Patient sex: M
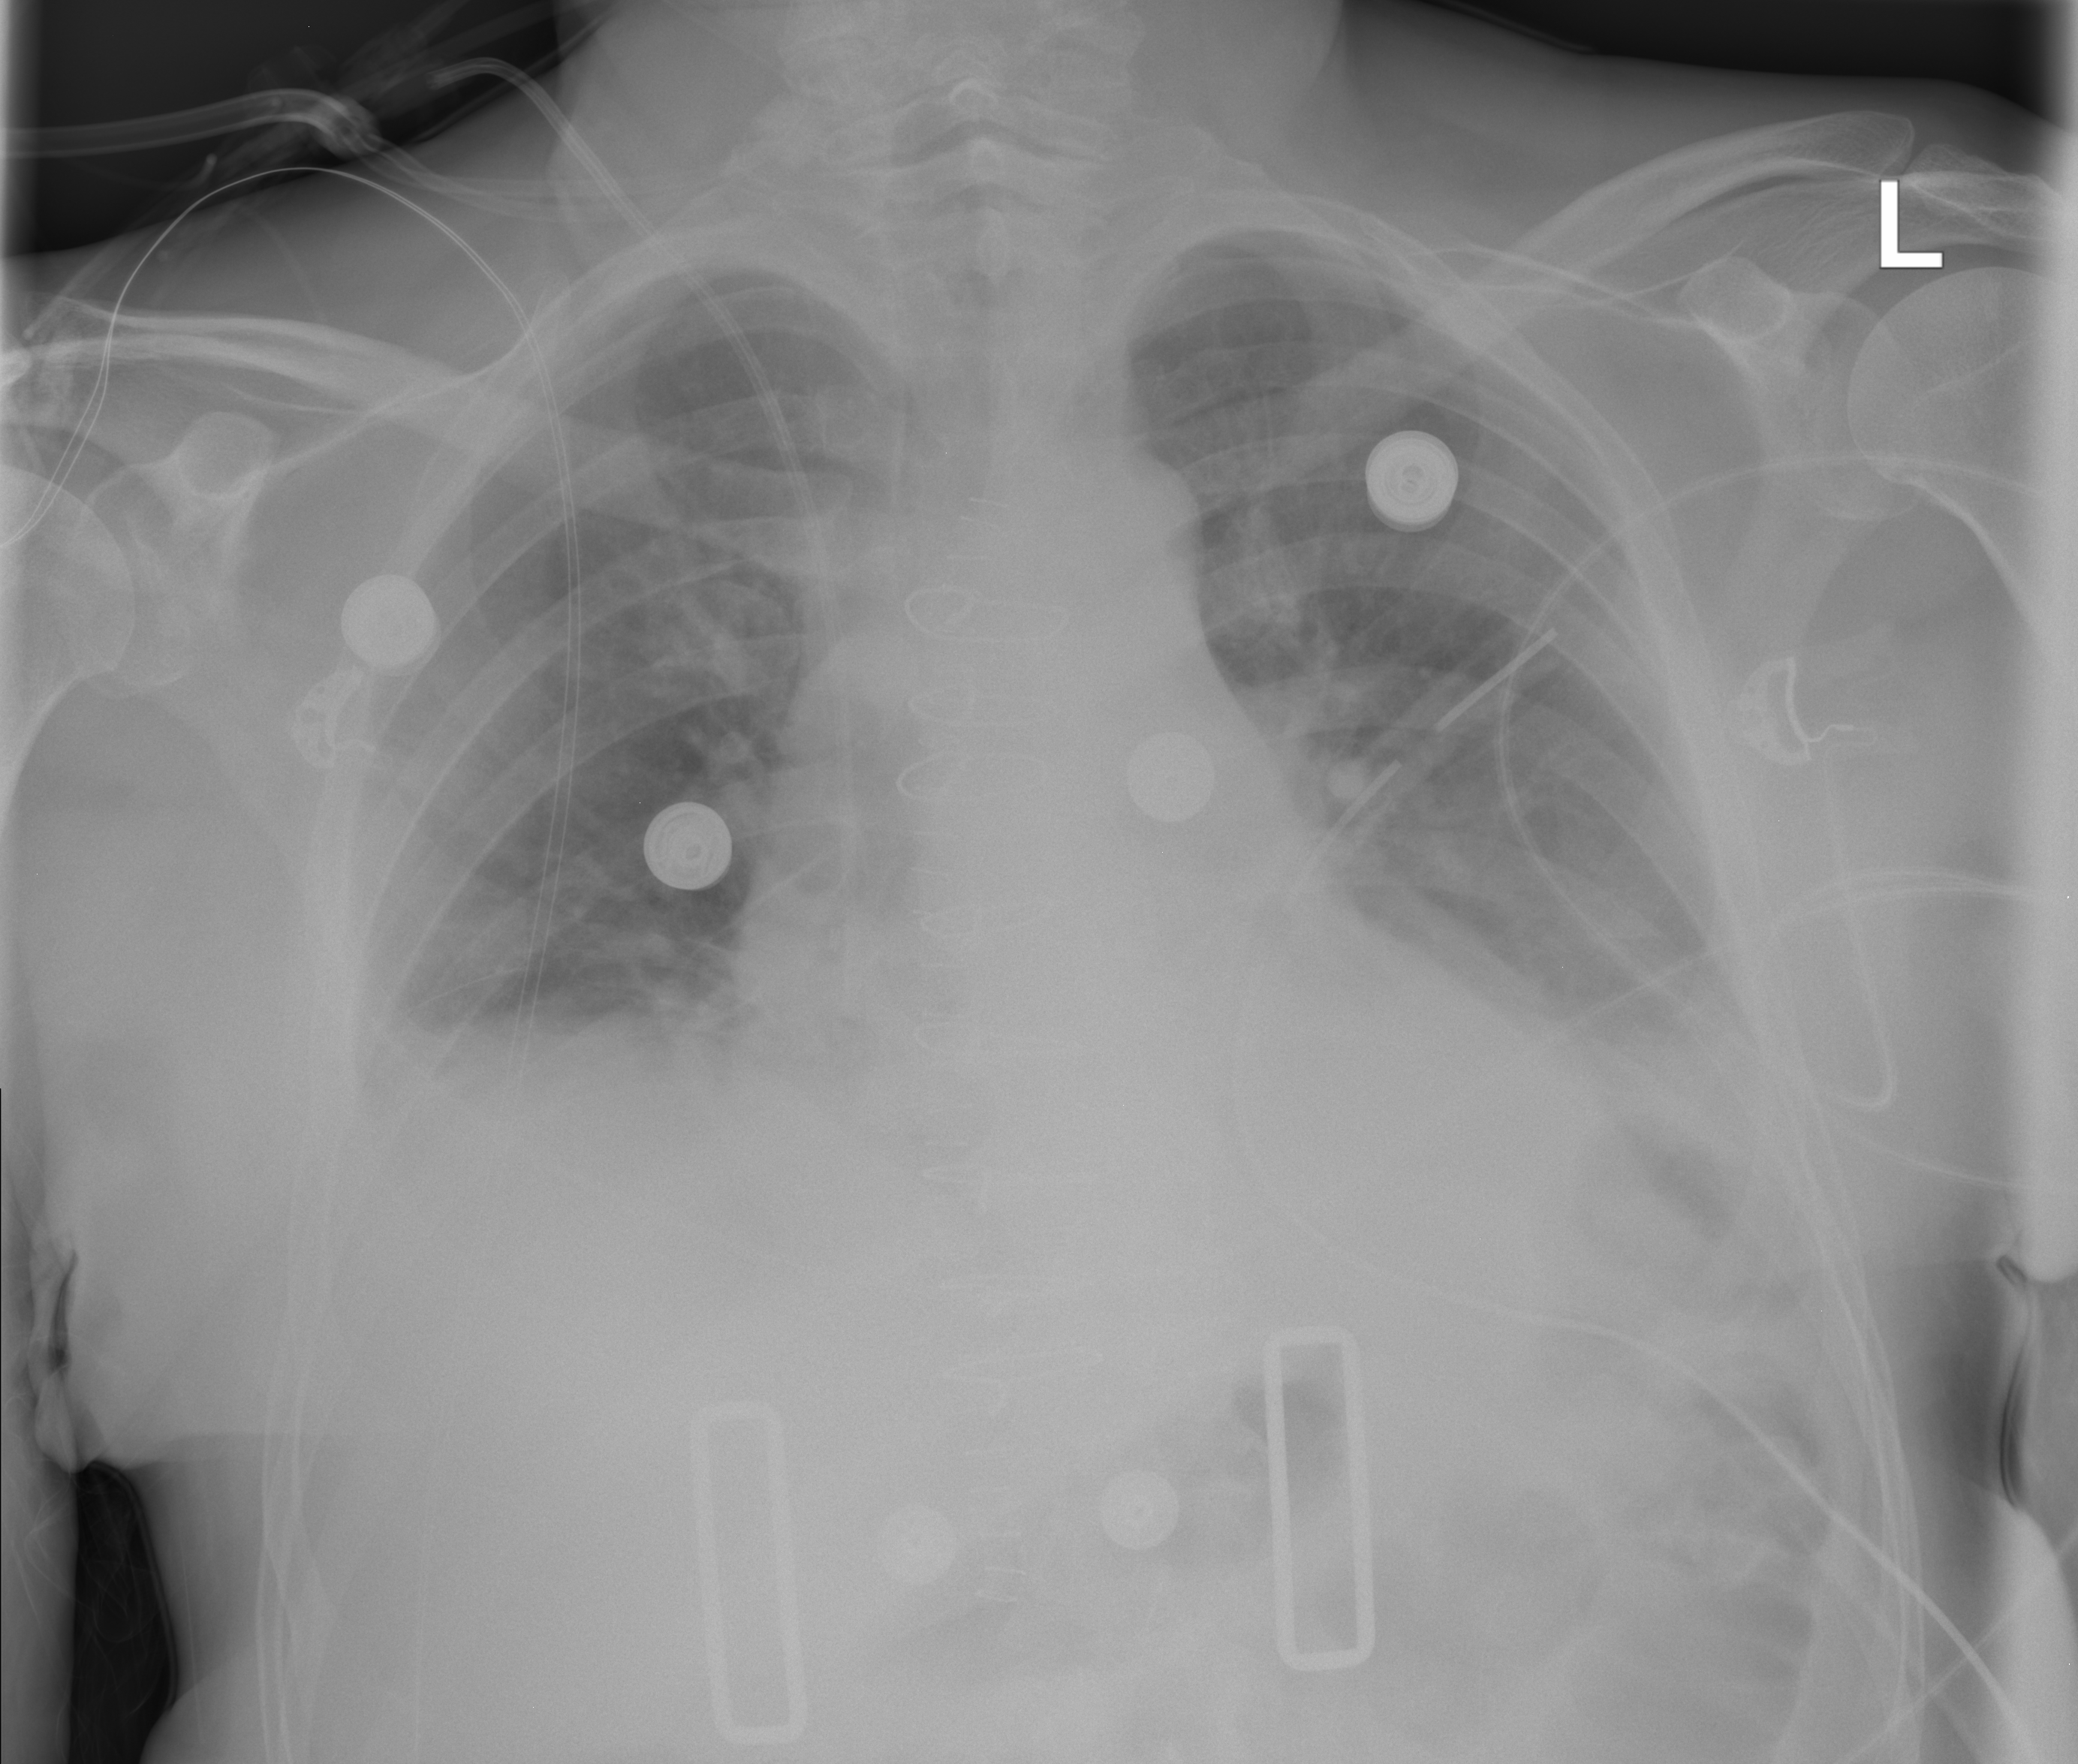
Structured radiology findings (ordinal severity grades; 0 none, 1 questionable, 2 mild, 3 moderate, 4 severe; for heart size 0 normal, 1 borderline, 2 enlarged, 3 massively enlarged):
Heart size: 0
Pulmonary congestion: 0
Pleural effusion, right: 2
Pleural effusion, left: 2
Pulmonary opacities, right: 0
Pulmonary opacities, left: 0
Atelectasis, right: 2
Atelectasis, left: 2